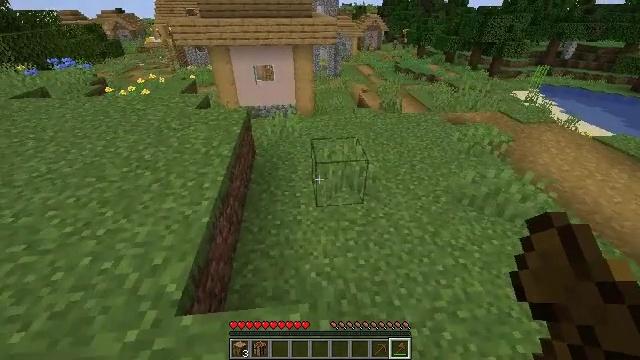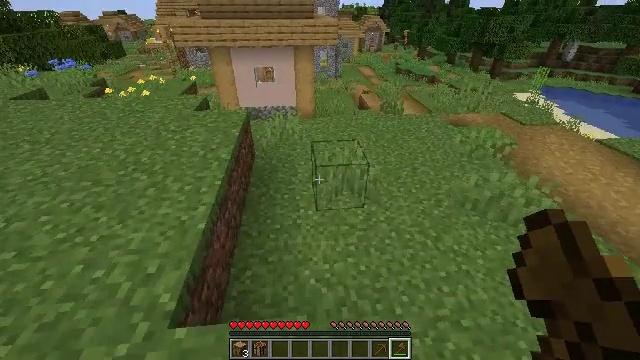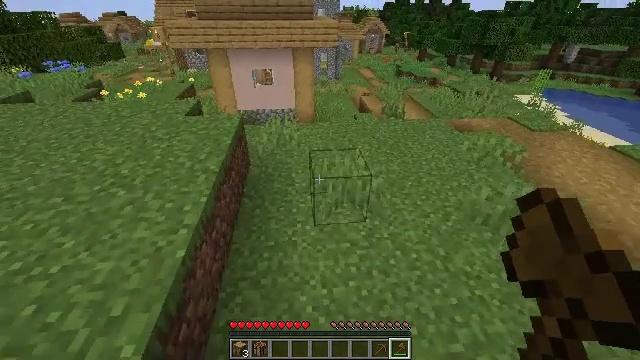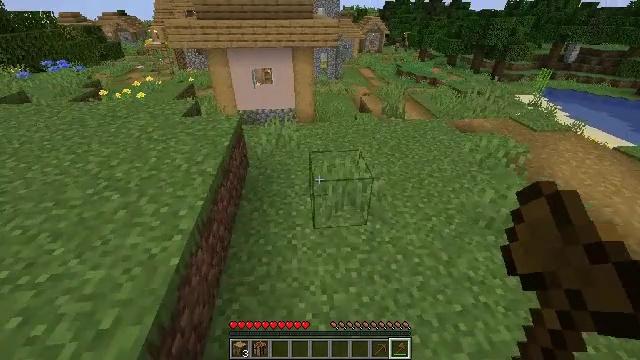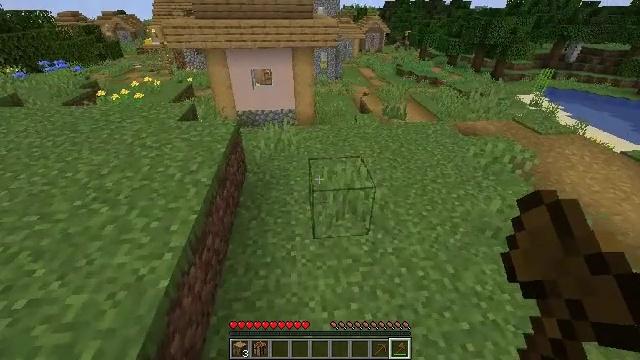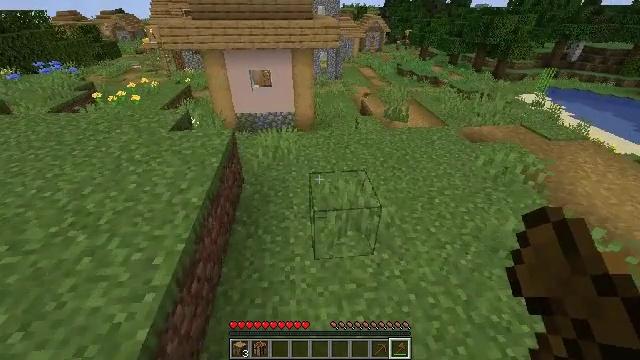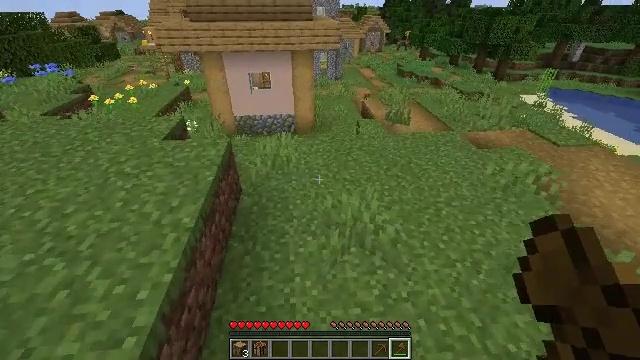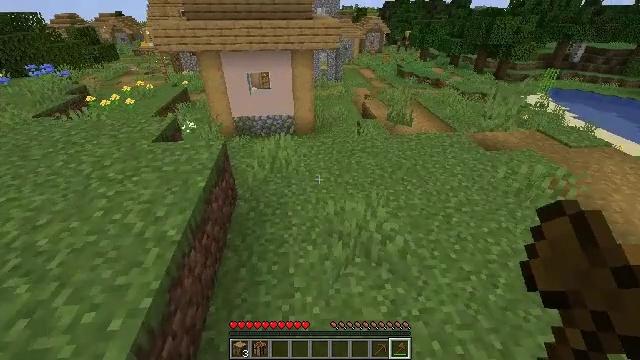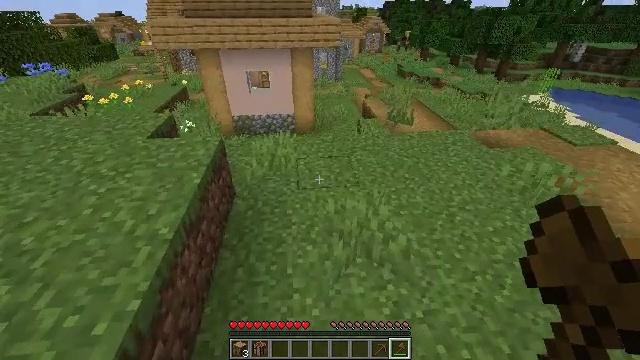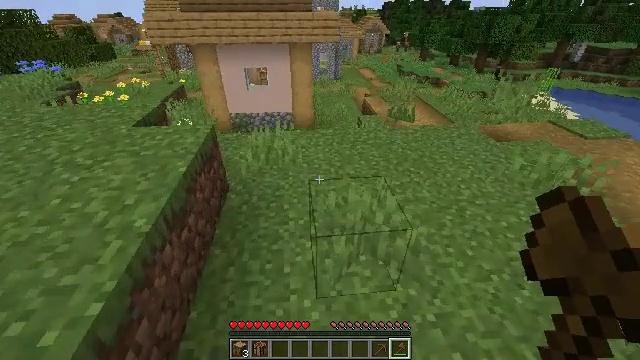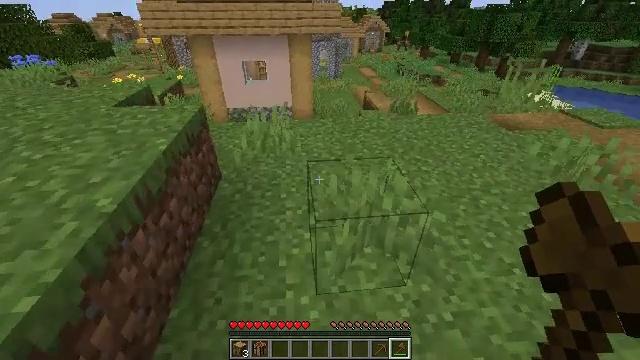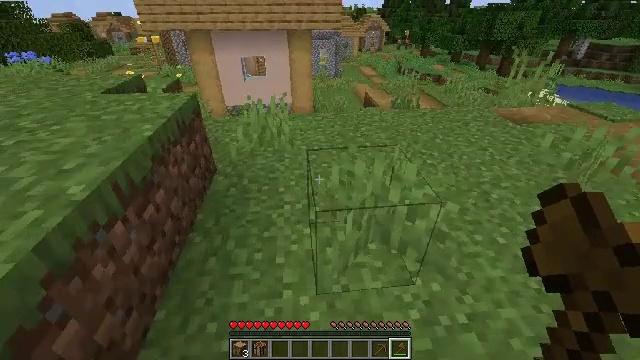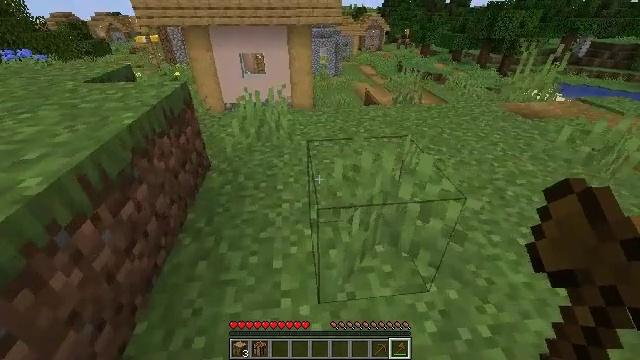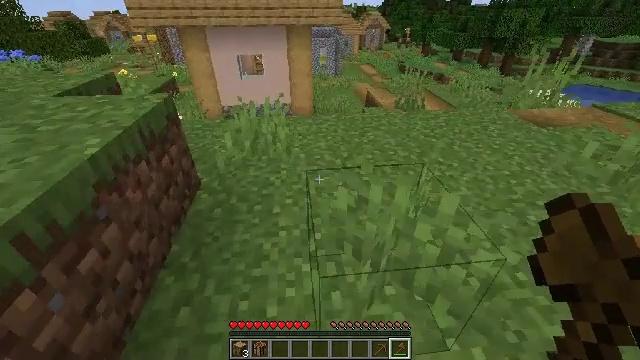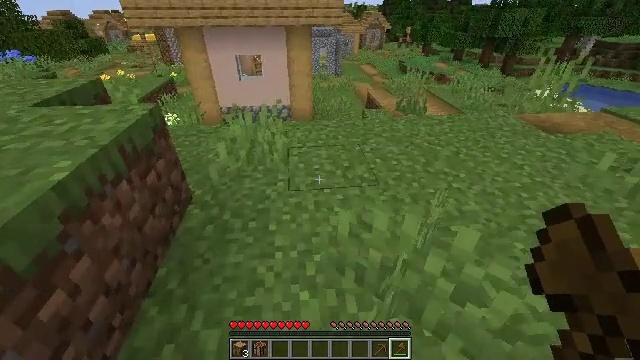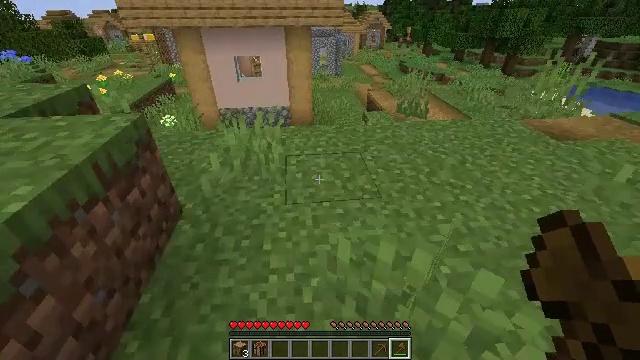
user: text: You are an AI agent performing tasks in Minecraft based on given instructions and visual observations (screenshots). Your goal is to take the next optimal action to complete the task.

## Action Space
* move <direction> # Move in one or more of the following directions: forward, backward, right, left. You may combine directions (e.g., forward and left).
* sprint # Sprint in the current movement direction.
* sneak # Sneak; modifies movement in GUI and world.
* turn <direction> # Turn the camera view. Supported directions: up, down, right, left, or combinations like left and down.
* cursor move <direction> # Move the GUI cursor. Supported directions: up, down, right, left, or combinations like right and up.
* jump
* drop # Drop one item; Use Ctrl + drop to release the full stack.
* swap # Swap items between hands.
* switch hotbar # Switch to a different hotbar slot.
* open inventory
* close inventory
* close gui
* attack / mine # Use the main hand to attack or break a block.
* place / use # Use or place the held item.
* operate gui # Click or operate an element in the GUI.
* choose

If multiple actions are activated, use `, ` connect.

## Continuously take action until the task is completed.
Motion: motion action
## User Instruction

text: Gather some oak planks.
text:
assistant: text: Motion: move forward
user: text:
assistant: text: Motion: move forward
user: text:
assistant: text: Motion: move forward
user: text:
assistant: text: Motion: move forward
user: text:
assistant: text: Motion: move forward
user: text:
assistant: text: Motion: move forward
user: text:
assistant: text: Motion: move forward
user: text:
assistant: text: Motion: move forward
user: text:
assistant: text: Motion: move forward
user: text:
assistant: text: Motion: move forward
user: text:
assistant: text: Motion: move forward
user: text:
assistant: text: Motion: move forward
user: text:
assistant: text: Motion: move forward
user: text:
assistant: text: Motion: move forward
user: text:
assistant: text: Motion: move forward
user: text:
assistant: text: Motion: move forward
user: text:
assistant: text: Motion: move forward
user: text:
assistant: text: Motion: move forward
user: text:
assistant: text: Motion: move forward
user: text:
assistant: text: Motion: move forward
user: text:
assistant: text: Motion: move forward
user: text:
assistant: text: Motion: move forward
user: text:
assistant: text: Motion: move forward, turn left
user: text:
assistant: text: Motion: move forward, turn left and down
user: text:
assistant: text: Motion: move forward, turn left and down
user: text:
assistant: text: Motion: move forward and move left, turn left
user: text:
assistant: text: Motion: move forward and move left, turn left and down
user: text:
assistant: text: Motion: move forward and move left
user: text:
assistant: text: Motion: move forward and move left
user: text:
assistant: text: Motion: move forward and move left, turn down